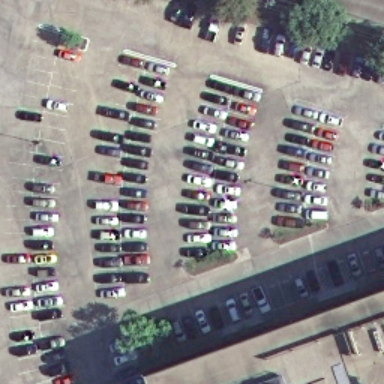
Lots of cars fanned out in the parking lot .